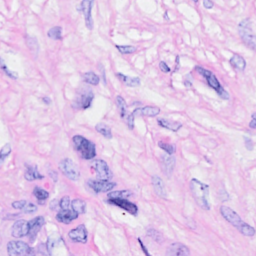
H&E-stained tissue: Breast